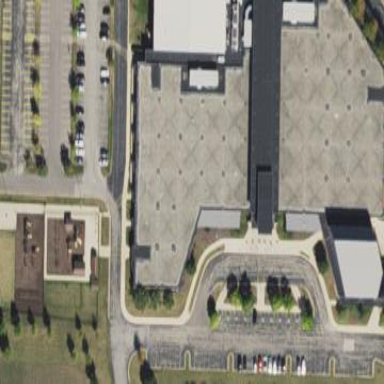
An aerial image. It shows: Church building adjacent to school.